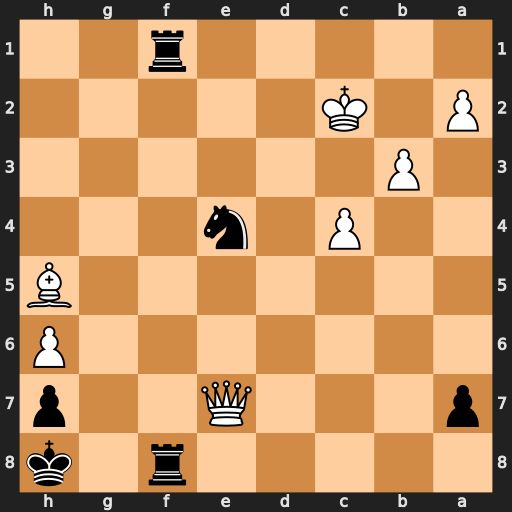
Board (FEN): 5r1k/p3Q2p/7P/7B/2P1n3/1P6/P1K5/5r2
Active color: b
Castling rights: -
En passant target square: -
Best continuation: R8f2+ Kd3 Rd2+ Kxe4 Re1+